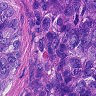
Metastatic tissue present: yes